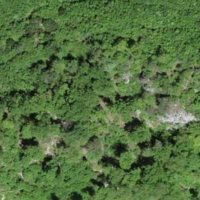
EUNIS habitat code: 25
Species observed at this site:
Lathyrus vernus